Interaction volume radius: 10 \u00c5
Interaction volume height: 15 \u00c5
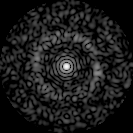
Disorder parameter: 0.851